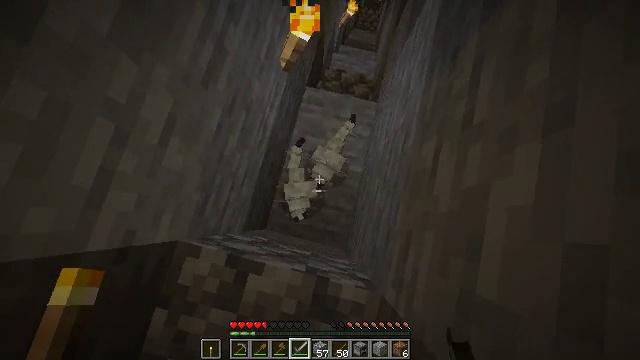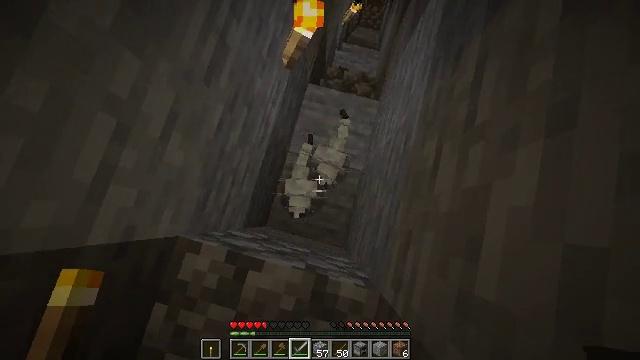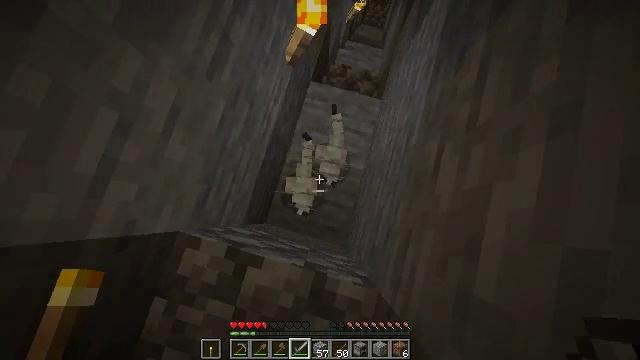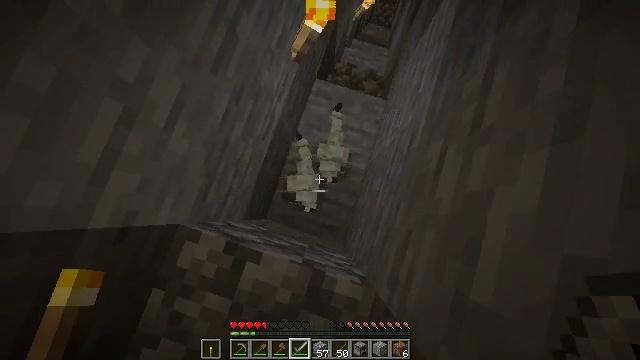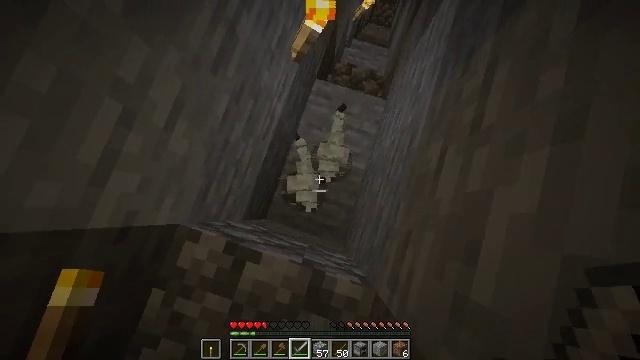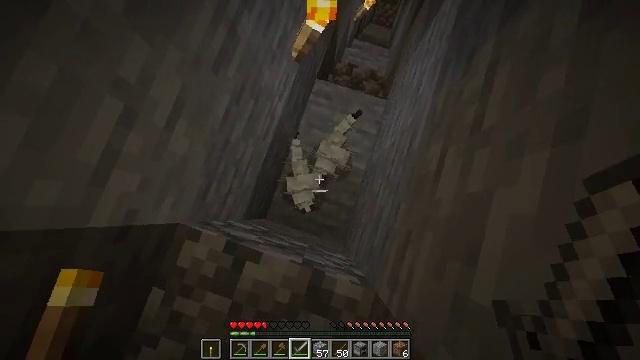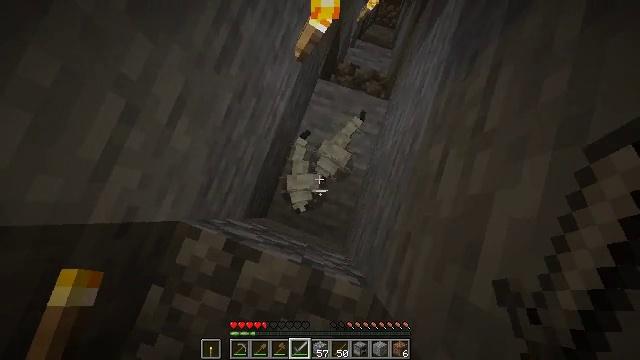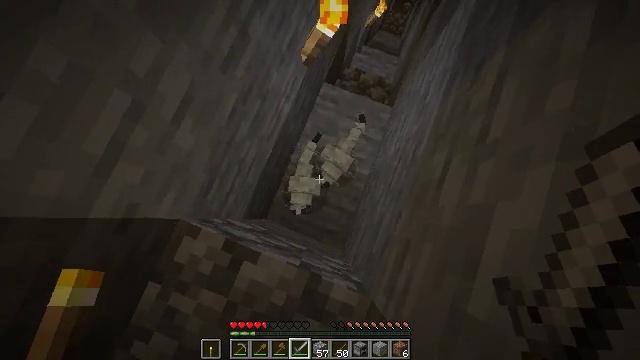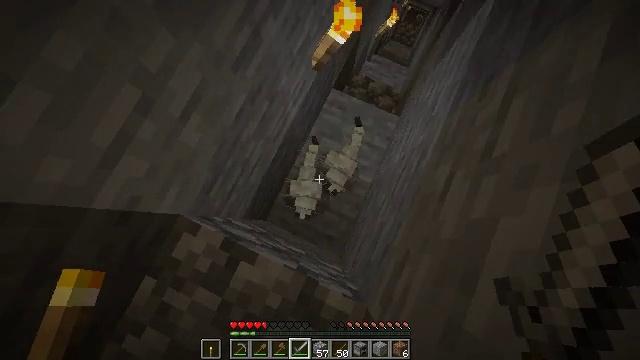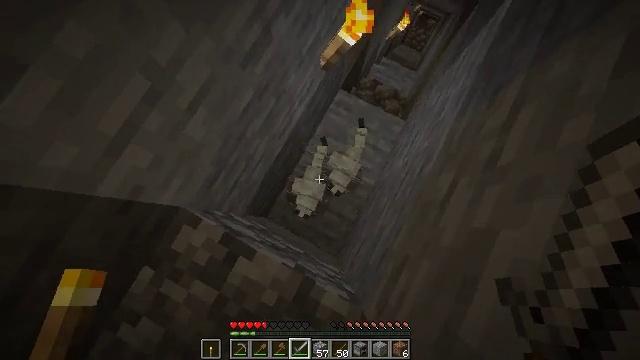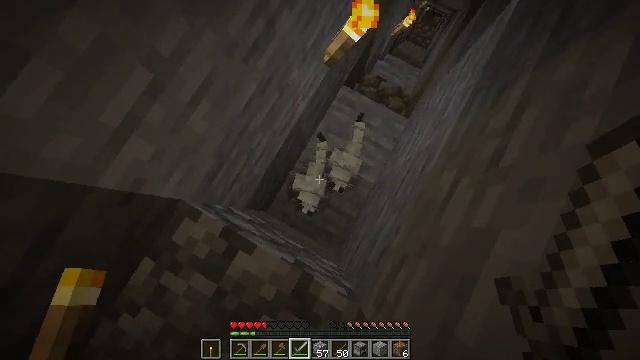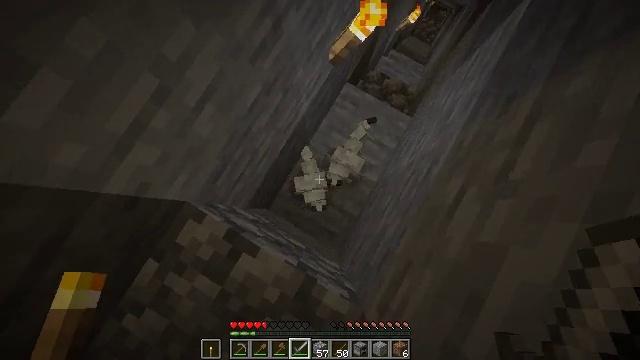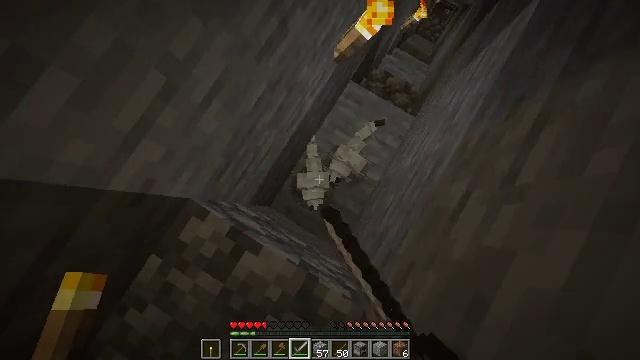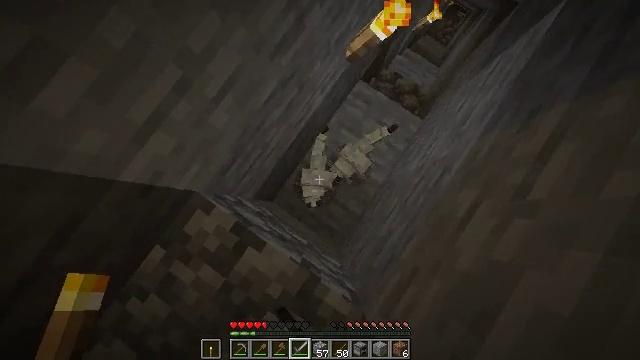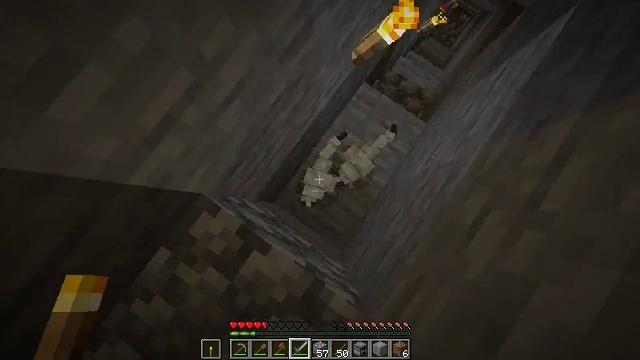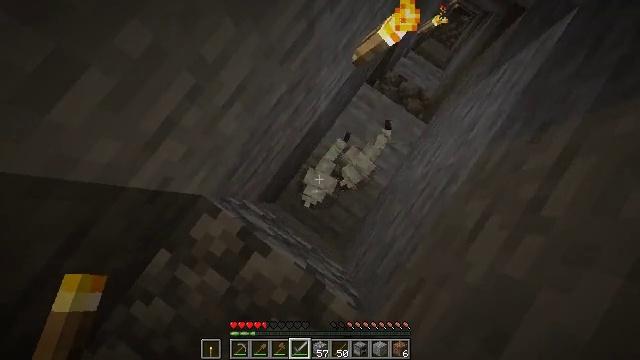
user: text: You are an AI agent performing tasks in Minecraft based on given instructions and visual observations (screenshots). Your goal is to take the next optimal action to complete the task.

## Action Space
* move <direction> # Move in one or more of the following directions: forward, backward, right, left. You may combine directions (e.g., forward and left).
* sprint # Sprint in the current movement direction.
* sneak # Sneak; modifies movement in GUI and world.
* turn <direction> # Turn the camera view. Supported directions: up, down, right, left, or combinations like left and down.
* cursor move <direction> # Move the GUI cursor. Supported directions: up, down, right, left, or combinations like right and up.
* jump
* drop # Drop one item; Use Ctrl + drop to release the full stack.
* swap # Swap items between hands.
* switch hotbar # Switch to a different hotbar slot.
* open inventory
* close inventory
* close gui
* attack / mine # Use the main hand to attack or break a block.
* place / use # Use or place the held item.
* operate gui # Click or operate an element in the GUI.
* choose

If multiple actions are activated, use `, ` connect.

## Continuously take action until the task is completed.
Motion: motion action
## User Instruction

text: Hunt the silverfish.
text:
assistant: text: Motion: sneak
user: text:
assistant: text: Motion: sneak, turn left
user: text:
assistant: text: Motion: sneak, turn left
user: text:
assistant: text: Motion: sneak
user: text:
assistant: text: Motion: sneak
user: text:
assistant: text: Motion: sneak
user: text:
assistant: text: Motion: sneak, turn left
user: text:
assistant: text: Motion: sneak, turn left and up
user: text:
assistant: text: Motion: sneak, turn left
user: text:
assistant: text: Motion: move forward, sneak, turn left
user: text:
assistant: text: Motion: move forward, sneak, turn down, attack / mine
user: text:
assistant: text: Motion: move forward, sneak, turn left, attack / mine
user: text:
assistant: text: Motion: move forward, sneak, turn left, attack / mine
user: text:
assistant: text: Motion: sneak
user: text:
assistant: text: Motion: sneak
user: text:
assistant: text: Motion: sneak
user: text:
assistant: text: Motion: sneak